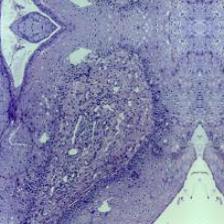
Diagnosis: Normal